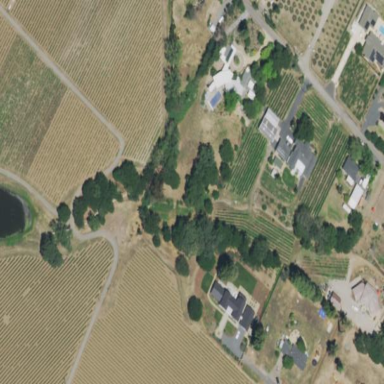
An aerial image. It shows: Vineyard with wine grapes as the crop.